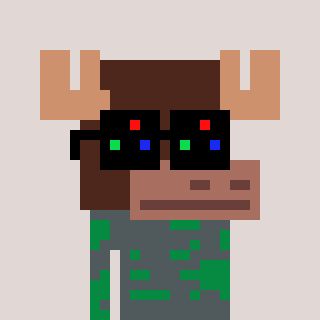
a pixel art character with square black sunglasses, a moose-shaped head and a green-colored body on a warm background